Aerial crown-view tile of a tropical tree (Barro Colorado Island, Panama), acquired 20250915:
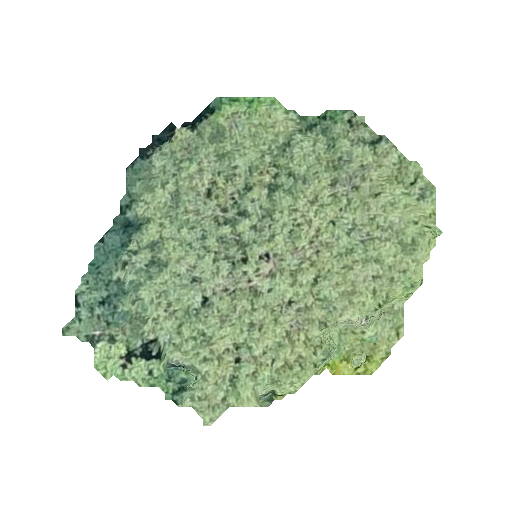
Species: Vatairea erythrocarpa
GBIF accepted scientific name: Vatairea erythrocarpa
Crown area: 120.941 m²